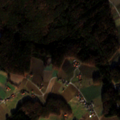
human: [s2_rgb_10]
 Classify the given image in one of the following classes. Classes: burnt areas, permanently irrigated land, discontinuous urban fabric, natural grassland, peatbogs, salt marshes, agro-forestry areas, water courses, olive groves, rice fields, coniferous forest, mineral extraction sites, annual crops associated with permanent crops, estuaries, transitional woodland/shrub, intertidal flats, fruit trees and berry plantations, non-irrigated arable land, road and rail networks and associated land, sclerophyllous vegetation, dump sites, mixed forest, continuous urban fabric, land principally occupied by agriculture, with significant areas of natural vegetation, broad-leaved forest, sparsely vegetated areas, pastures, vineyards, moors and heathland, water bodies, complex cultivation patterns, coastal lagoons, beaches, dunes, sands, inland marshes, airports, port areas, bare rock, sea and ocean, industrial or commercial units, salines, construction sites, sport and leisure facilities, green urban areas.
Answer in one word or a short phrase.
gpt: non-irrigated arable land, complex cultivation patterns, mixed forest